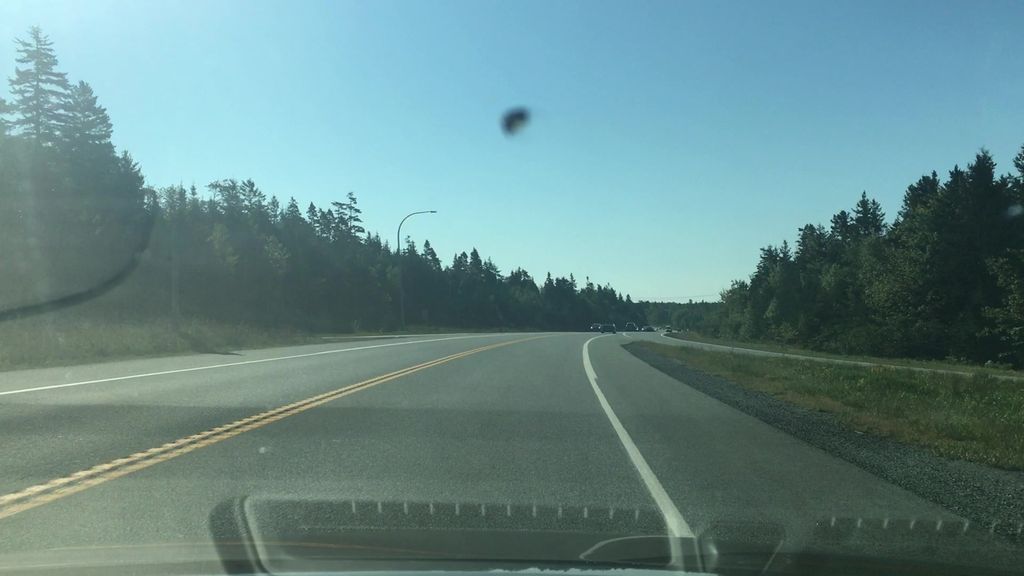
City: halifax